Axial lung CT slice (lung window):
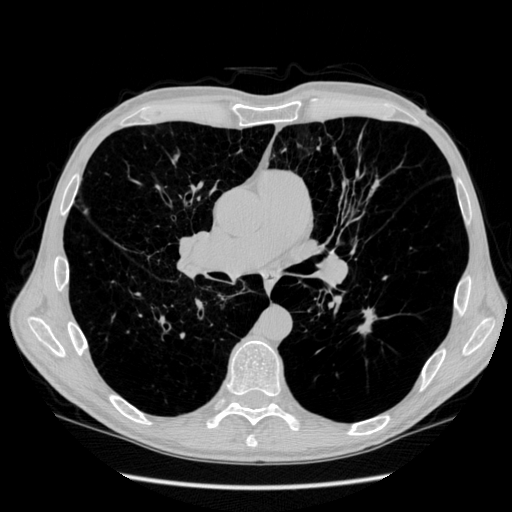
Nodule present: yes
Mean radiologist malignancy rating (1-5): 2.5